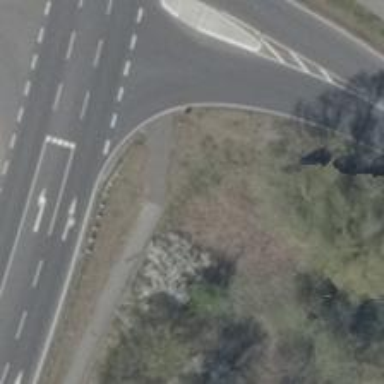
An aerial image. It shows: Tertiary road.